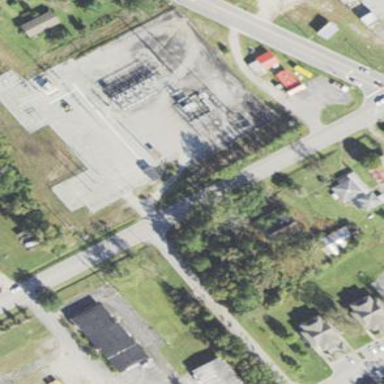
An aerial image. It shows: Distribution level power substation enclosed by fence.